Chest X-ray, PA view. Patient: 59 years old, sex M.
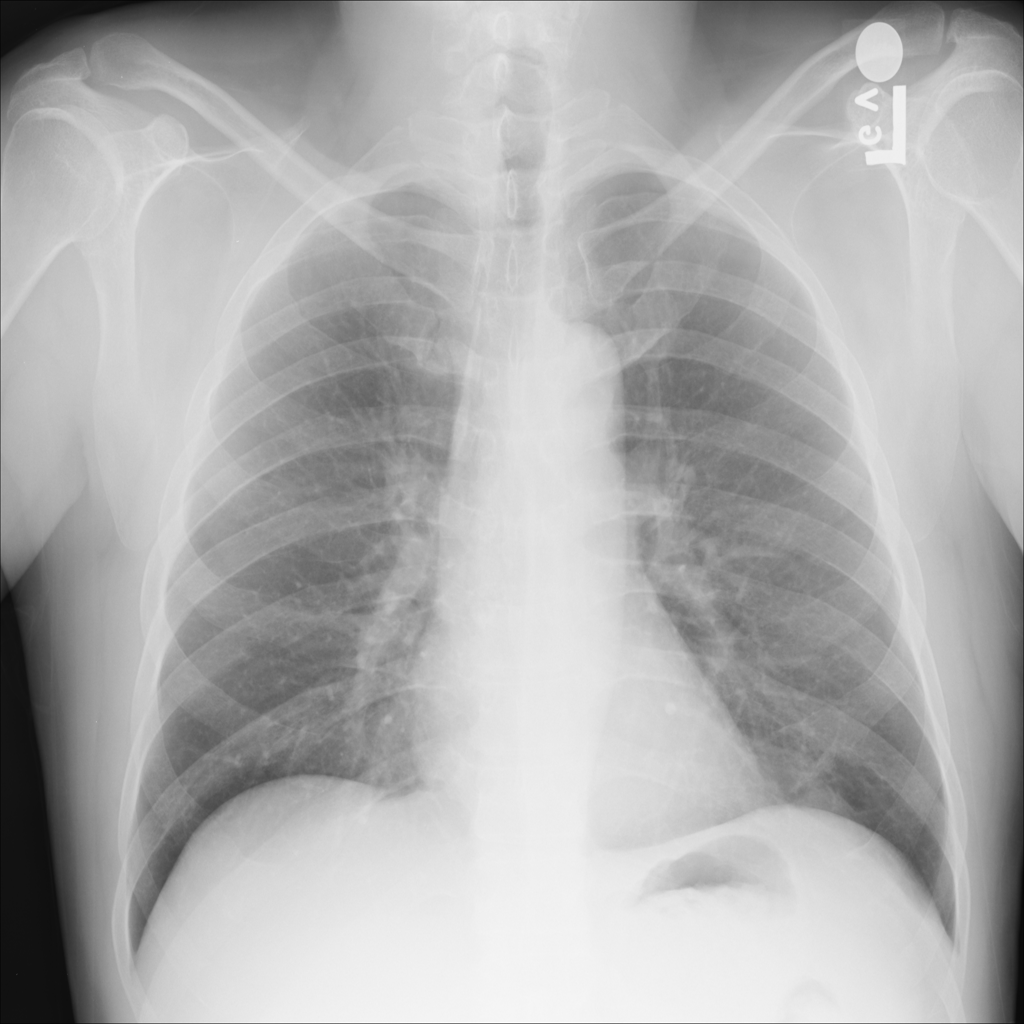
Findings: No Finding